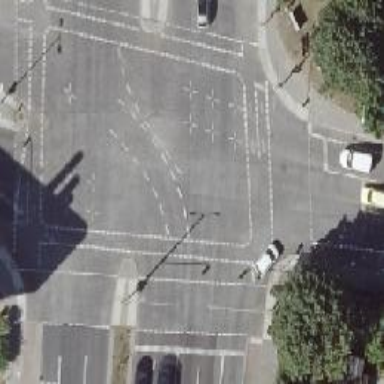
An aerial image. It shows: Crossing with traffic signals.